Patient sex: F
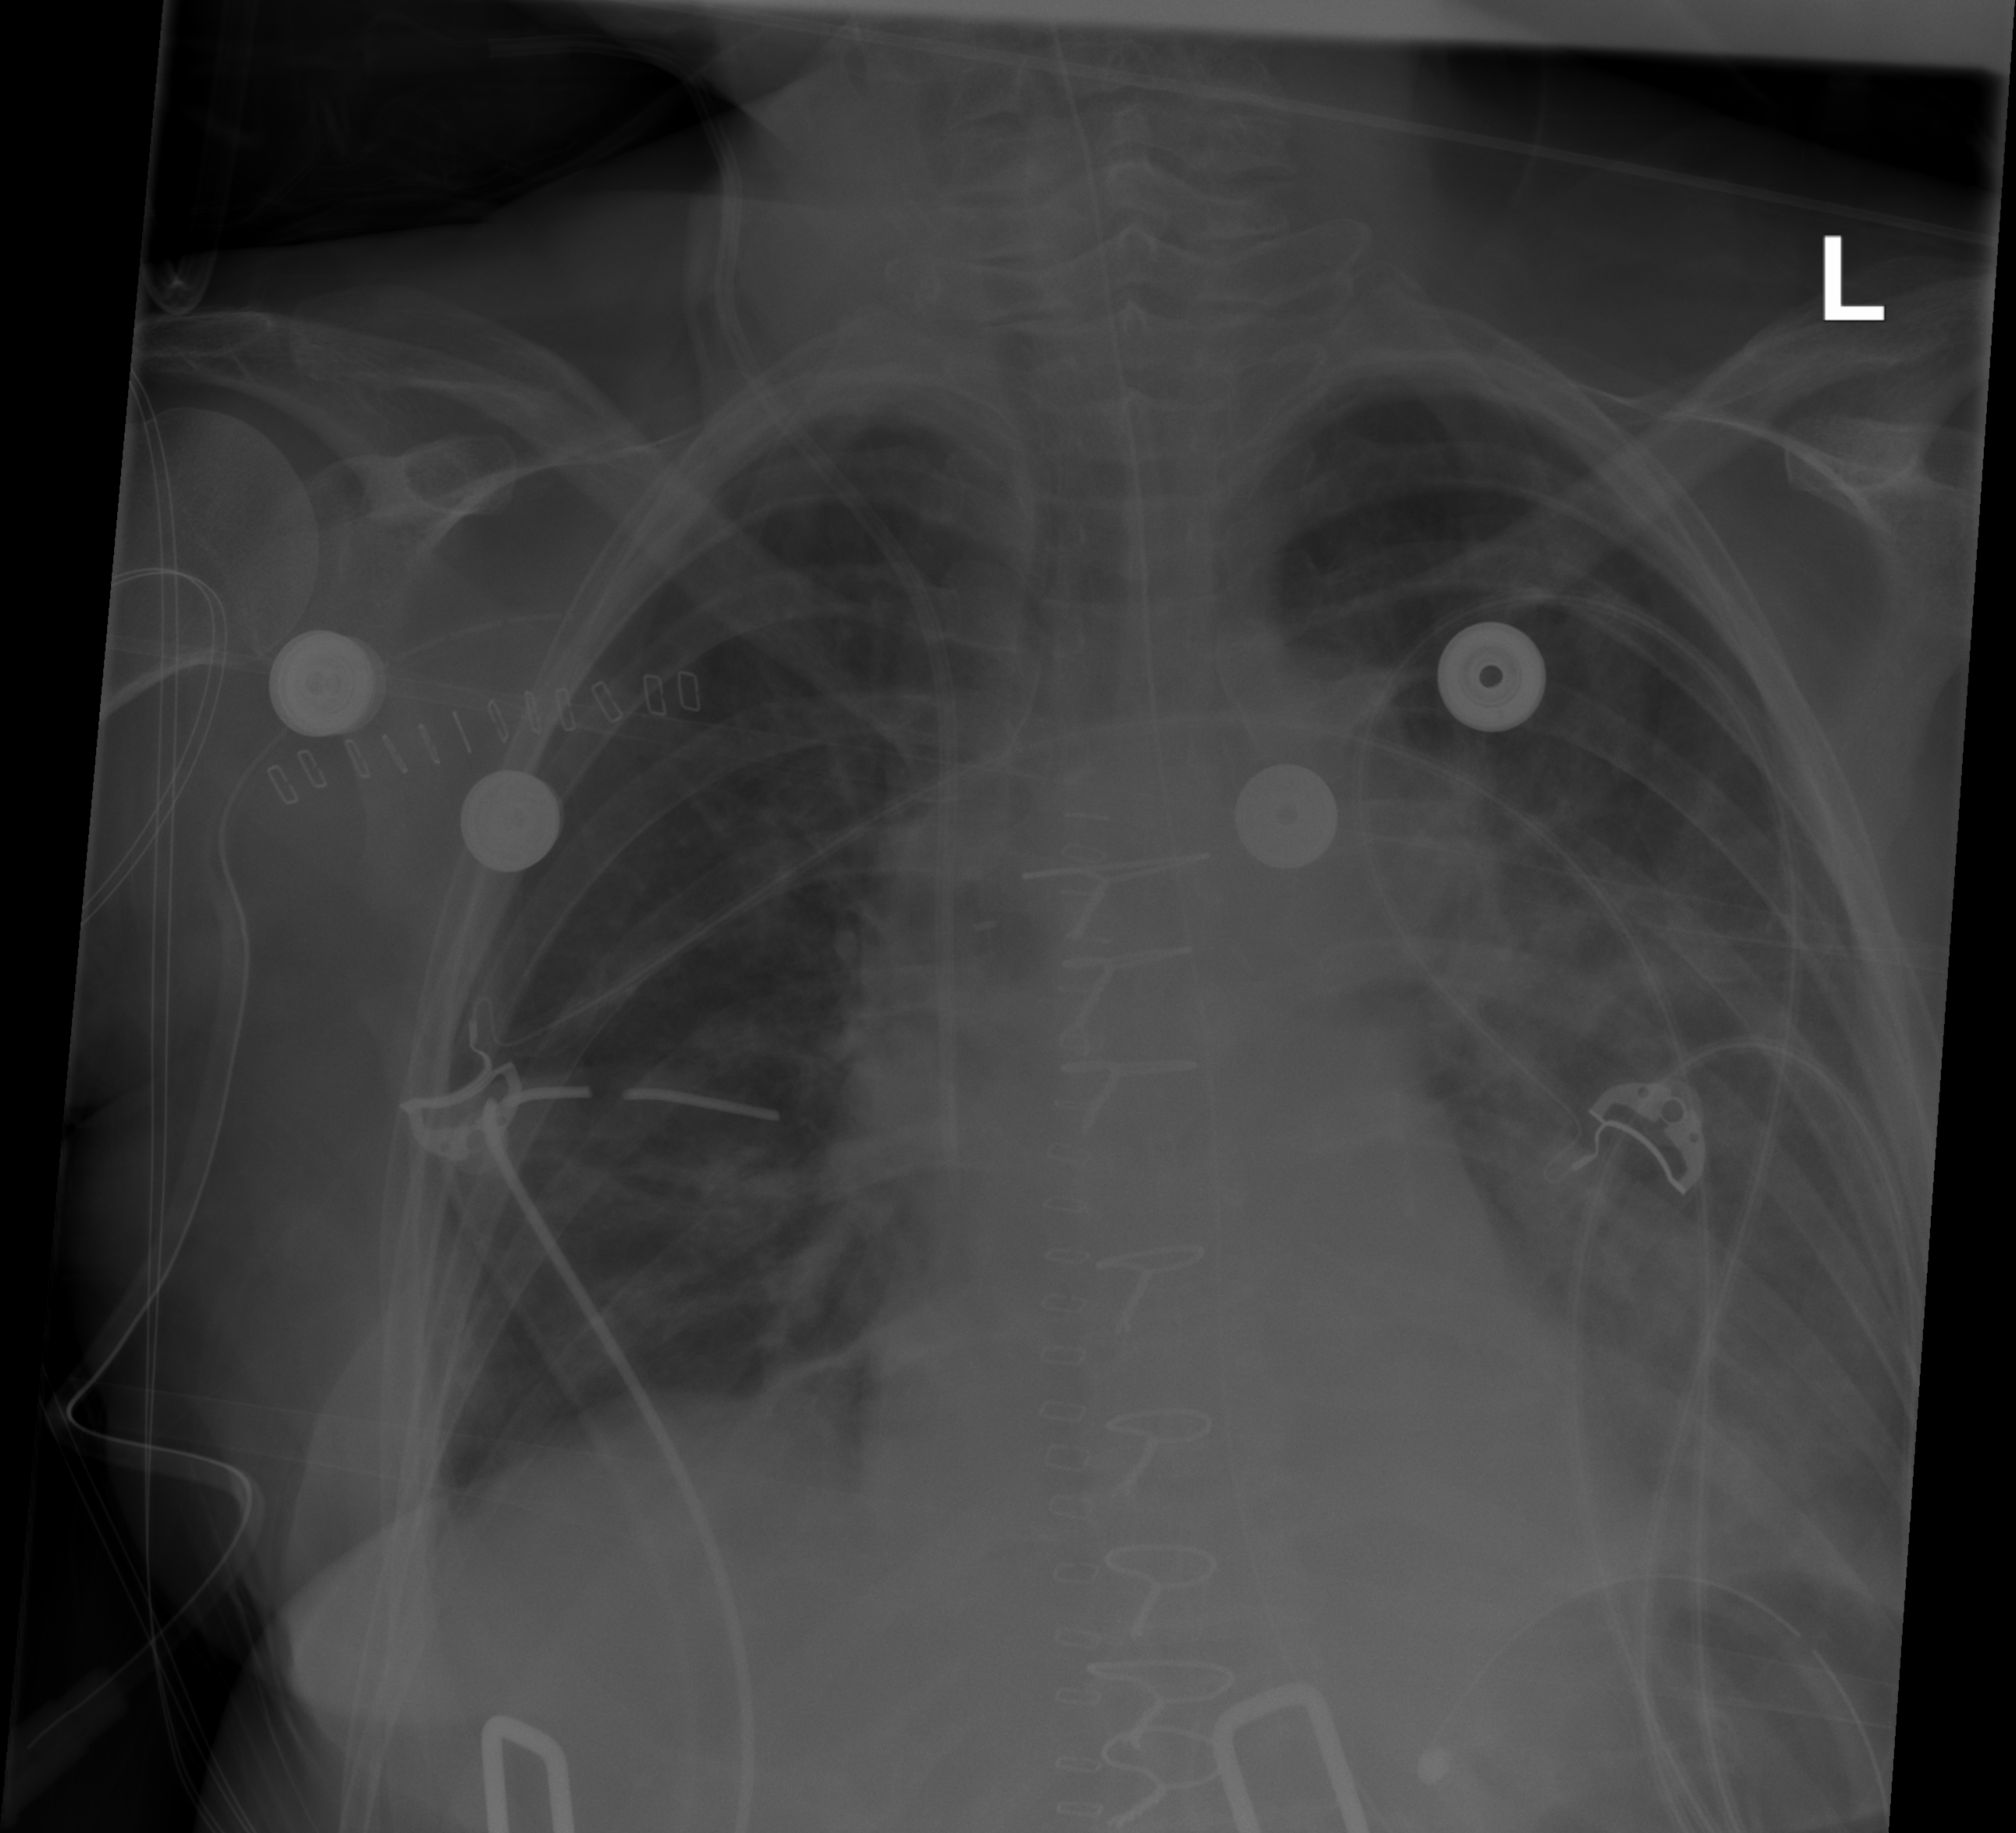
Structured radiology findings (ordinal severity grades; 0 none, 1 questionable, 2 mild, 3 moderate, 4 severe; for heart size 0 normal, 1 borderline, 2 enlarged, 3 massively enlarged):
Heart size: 0
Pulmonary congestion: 2
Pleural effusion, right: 1
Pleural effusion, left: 2
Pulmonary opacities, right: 2
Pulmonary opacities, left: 3
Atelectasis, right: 2
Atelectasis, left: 0